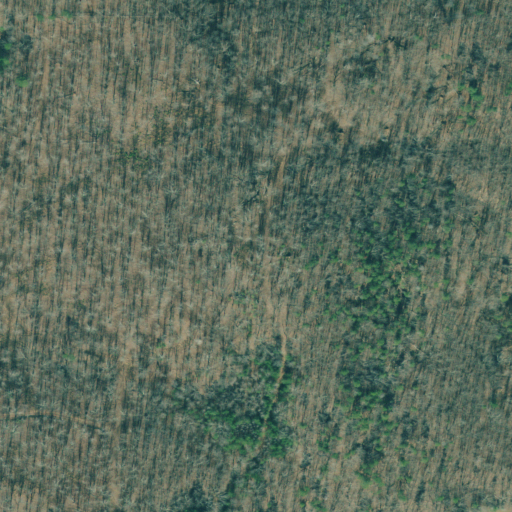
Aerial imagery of mountain in Georgia named Hog Mountain containing deciduous forest, mixed forest, and pasture